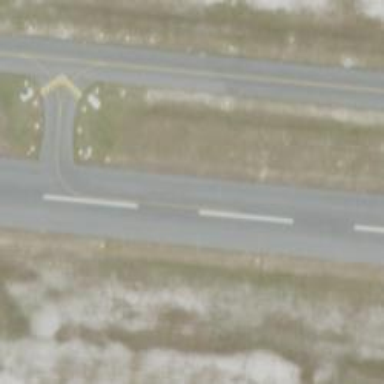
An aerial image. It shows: Runway surface made of asphalt at airport.